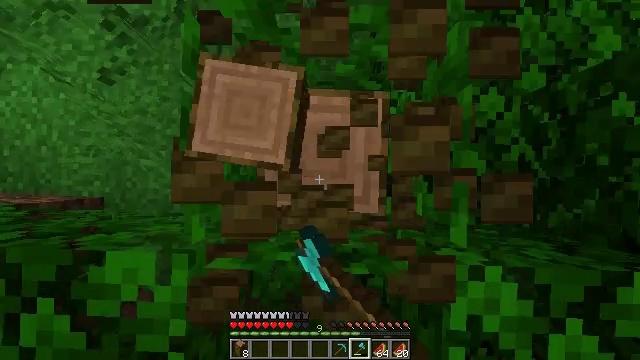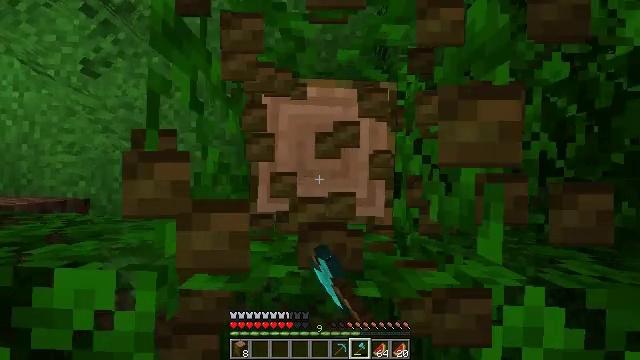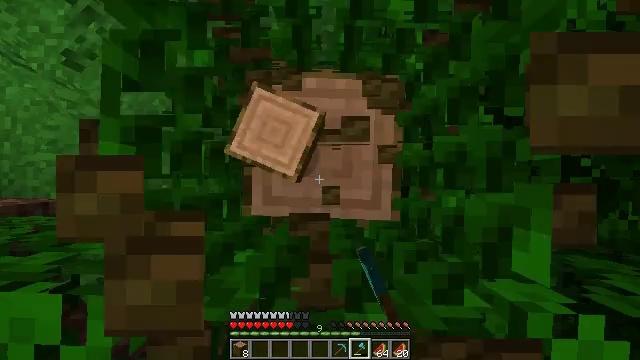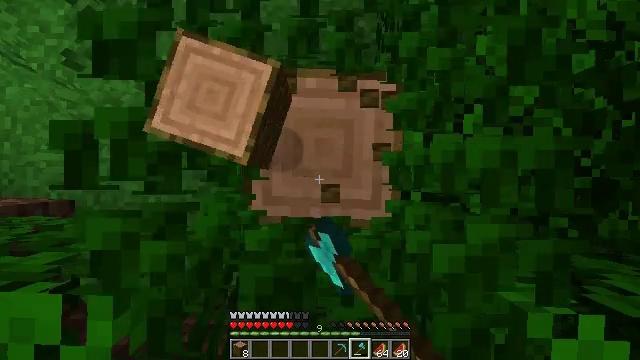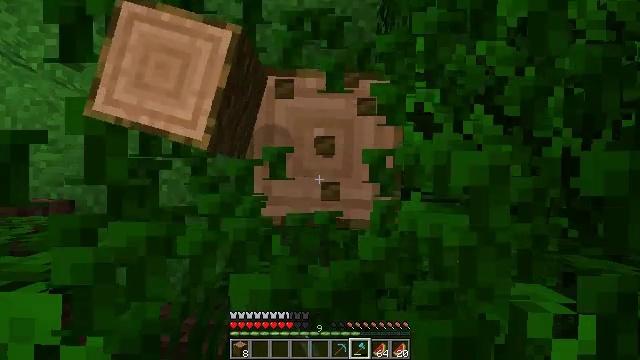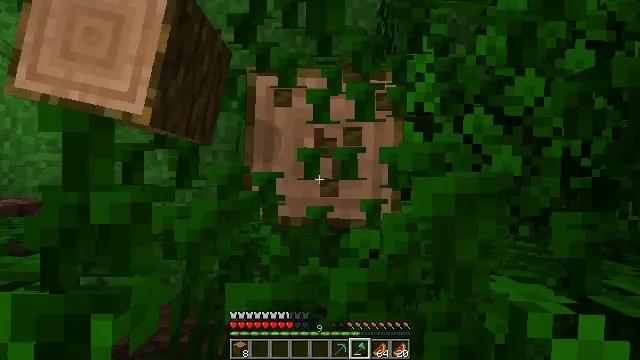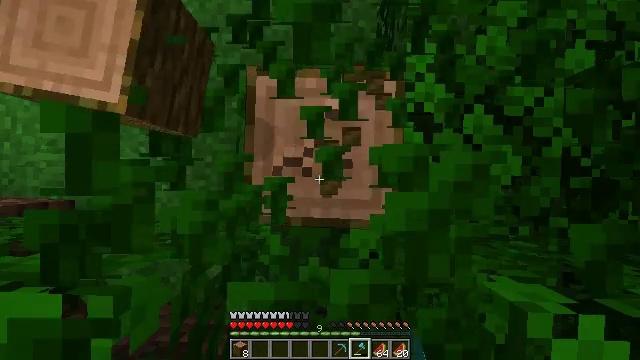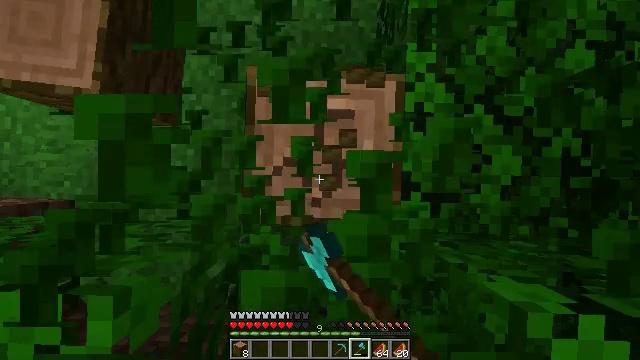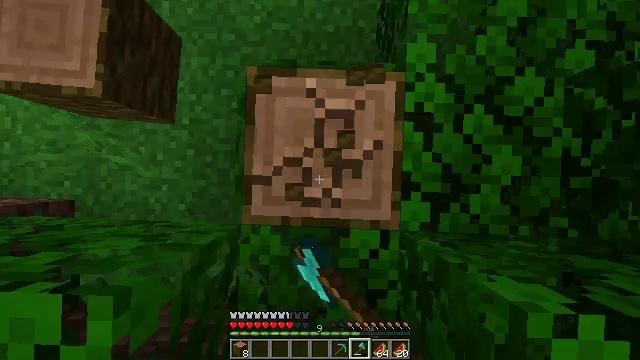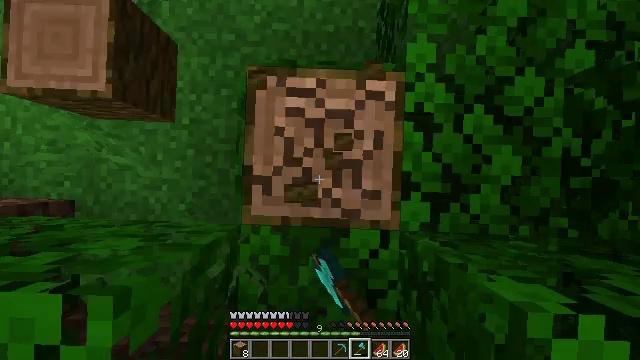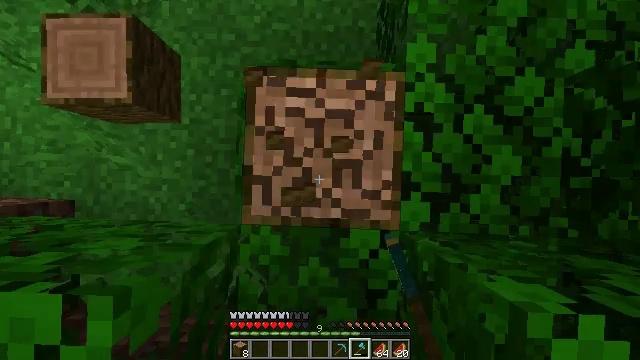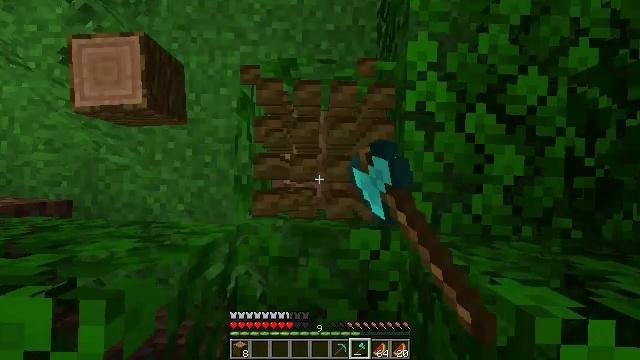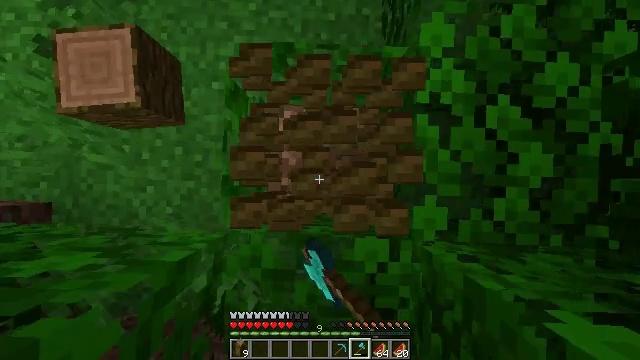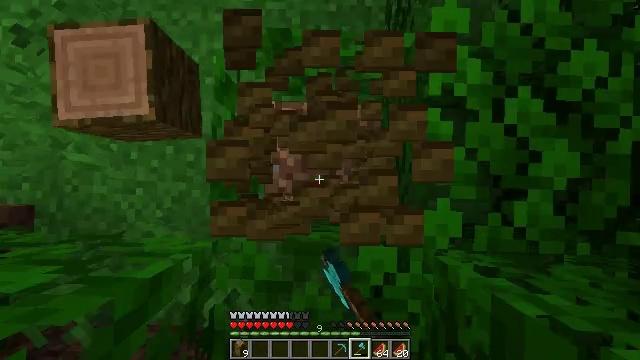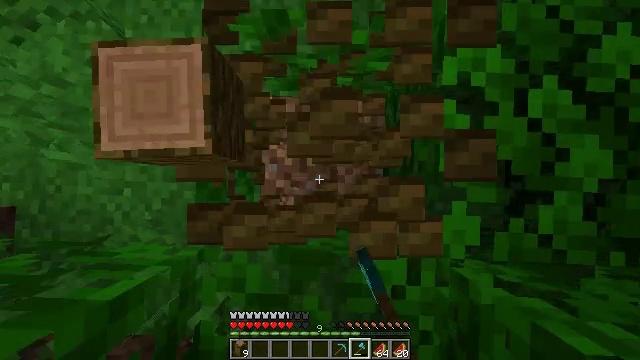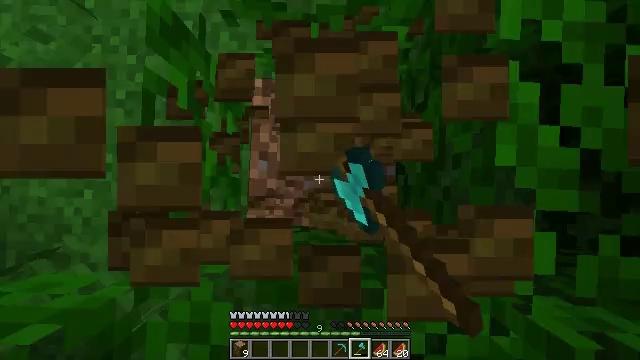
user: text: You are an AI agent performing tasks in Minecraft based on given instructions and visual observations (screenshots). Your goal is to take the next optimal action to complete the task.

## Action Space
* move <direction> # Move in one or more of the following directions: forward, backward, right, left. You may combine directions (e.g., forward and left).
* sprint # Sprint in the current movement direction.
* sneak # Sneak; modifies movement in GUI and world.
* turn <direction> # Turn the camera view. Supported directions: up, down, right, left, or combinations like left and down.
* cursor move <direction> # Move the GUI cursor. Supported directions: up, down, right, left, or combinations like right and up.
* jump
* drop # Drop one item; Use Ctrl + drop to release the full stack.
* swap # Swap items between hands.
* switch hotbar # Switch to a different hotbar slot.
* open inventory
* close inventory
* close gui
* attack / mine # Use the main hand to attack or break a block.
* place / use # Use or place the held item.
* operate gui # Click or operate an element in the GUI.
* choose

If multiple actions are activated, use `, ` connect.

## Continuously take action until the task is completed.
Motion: motion action
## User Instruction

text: Chop down a jungle log from the jungle tree.
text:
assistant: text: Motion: attack / mine
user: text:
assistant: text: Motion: attack / mine
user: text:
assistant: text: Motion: attack / mine
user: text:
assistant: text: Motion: attack / mine
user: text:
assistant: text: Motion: attack / mine
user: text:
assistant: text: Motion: attack / mine
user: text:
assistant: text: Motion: attack / mine
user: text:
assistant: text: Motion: attack / mine
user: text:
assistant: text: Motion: attack / mine
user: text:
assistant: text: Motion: attack / mine
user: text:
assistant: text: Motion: attack / mine
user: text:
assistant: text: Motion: attack / mine
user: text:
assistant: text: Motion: attack / mine
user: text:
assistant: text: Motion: attack / mine
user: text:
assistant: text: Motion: attack / mine
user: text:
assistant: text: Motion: attack / mine